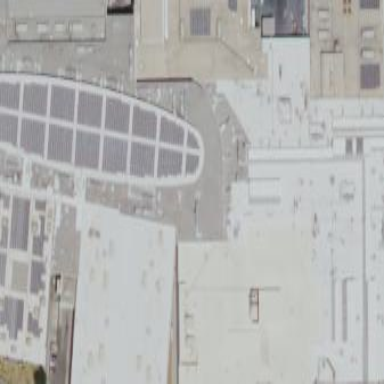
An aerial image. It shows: Mall building.